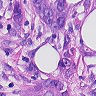
Metastatic tissue present: yes